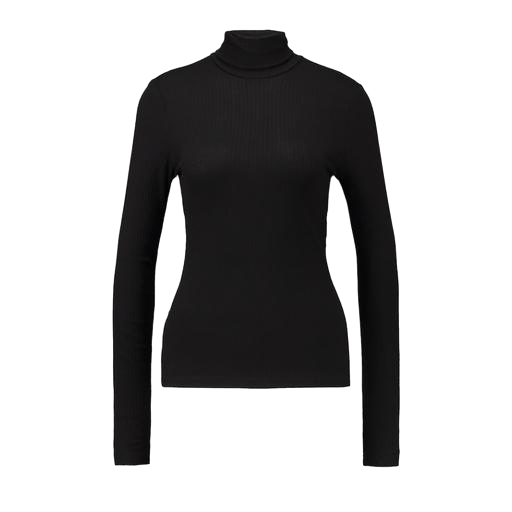
high-neck ribbed-jersey t-shirt, high-neck top, black polo-neck top, white background